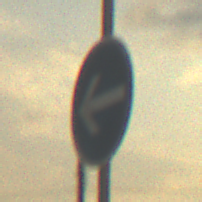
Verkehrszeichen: VorgeschriebeneFahrtrichtungHierLinks
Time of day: SunriseSunset
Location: Outdoor (Suburban)
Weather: PartlyCloudy
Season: NotSpecified
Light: Natural